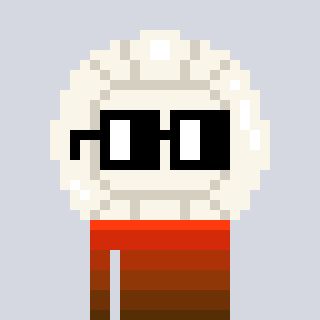
a pixel art character with square black glasses, a volleyball-shaped head and a grayscale-colored body on a cool background